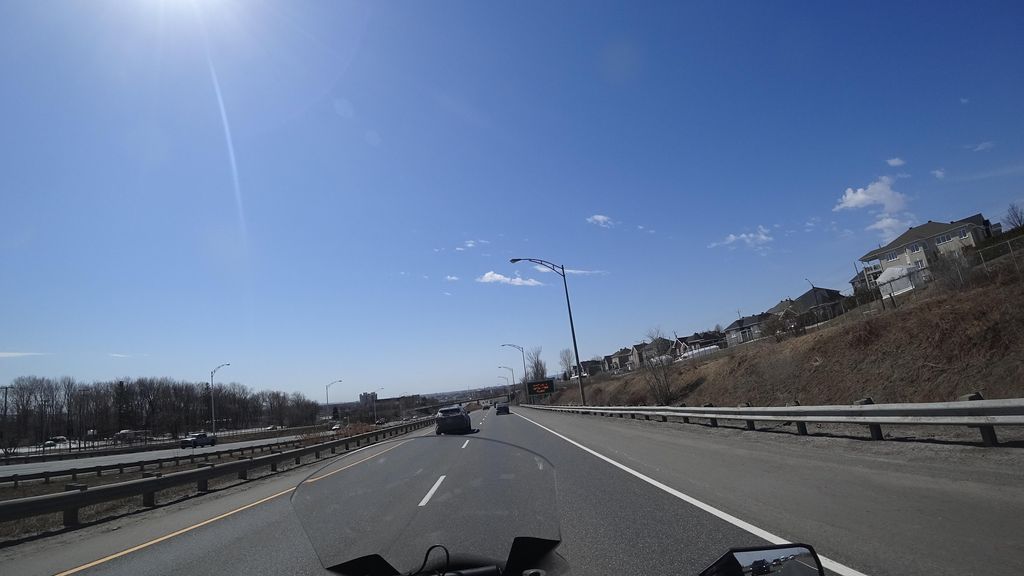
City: quebec_city